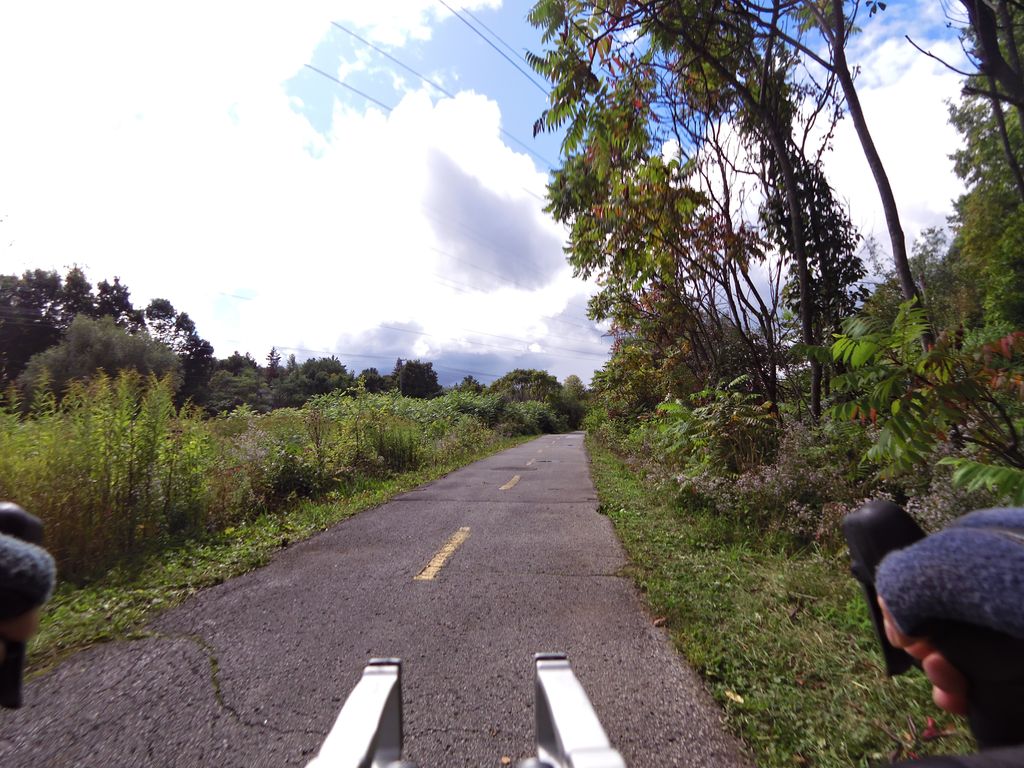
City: ottawa-gatineau